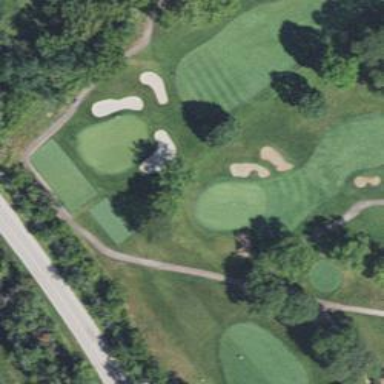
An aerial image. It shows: View of golf hole.